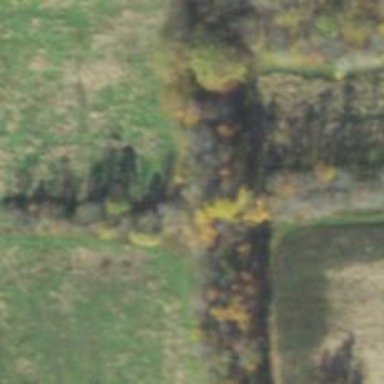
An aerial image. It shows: Row of trees in natural setting.